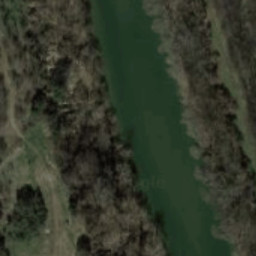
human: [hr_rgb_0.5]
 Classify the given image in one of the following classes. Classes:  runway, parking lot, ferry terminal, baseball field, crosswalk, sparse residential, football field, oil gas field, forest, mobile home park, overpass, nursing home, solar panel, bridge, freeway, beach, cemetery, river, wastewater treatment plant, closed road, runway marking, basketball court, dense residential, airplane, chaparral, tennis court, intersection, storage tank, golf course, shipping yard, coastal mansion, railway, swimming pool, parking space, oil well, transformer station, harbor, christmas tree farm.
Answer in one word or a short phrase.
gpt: river